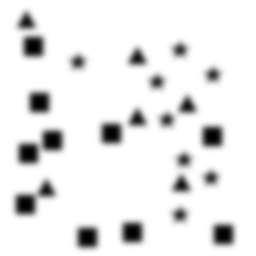
Squares: 10
Triangles: 6
Stars: 8
Total shapes: 24